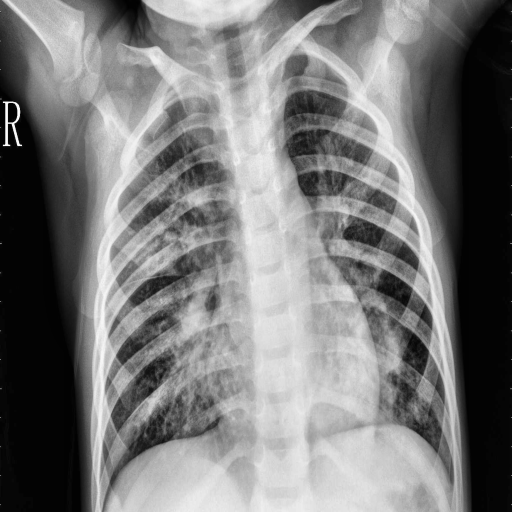
Finding: PNEUMONIA